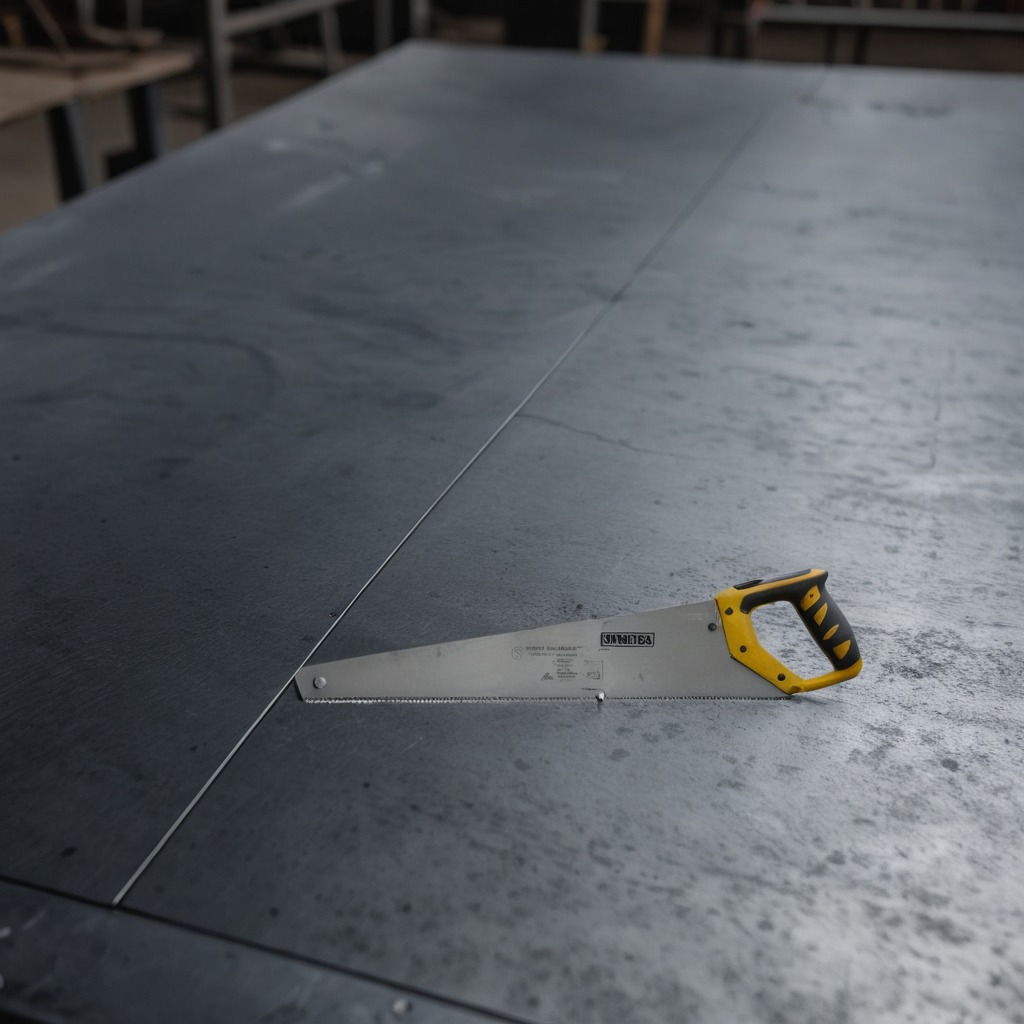
A metal saw is lying on the cold steel table in a mining workshop.